Question: I have a body (cylinder) in Solidworks 2014, how do I dissect this body in two parts using middle plane?
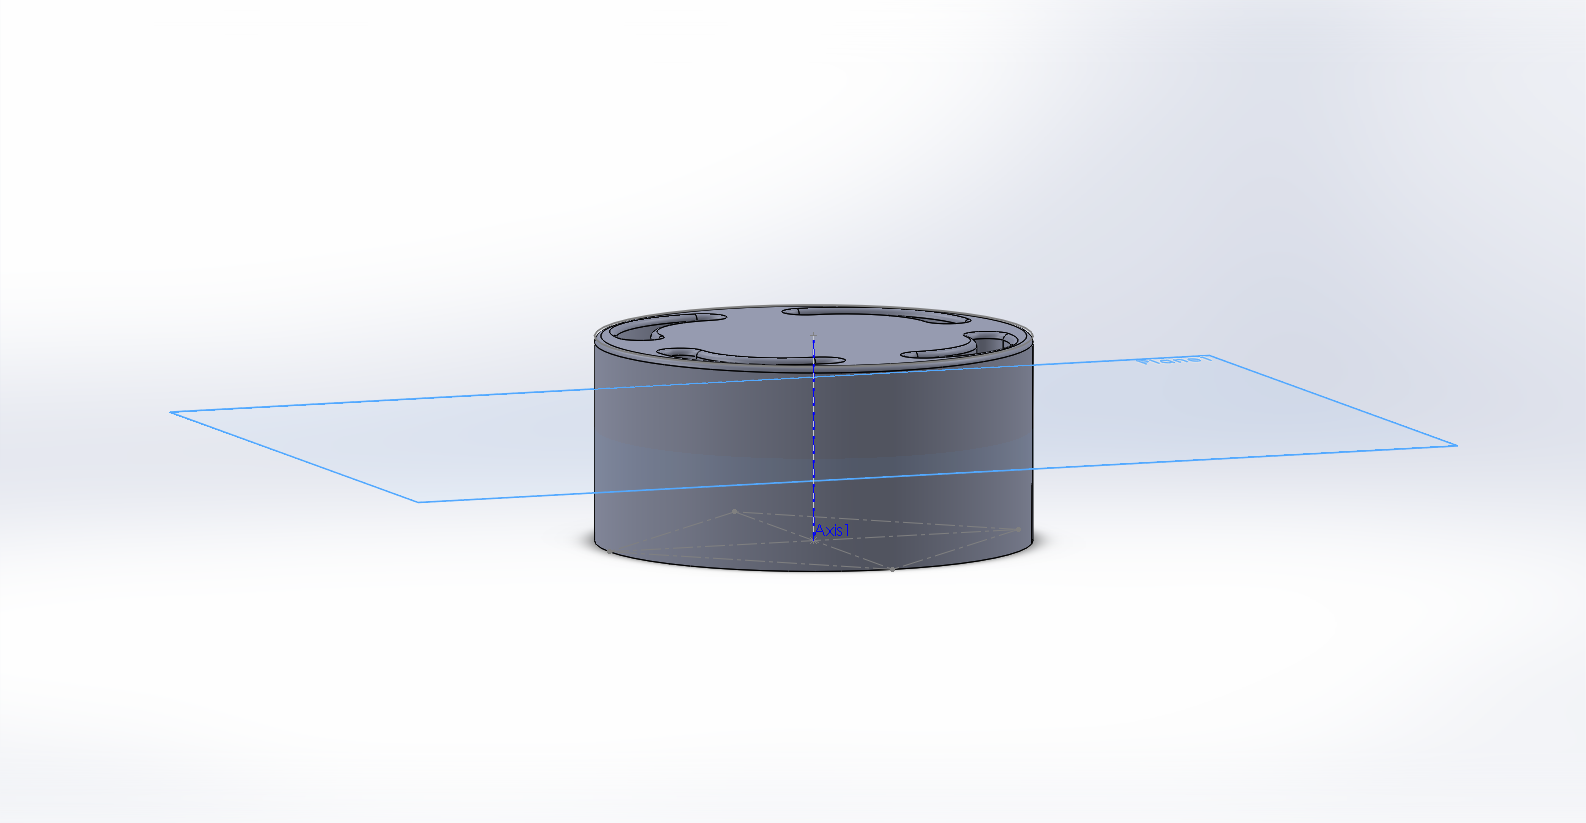
Answer: Consider using <URL> feature to create multiple parts from an existing part.